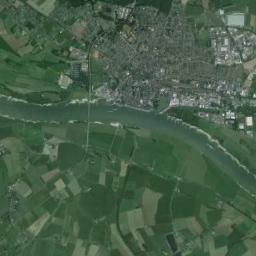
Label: river